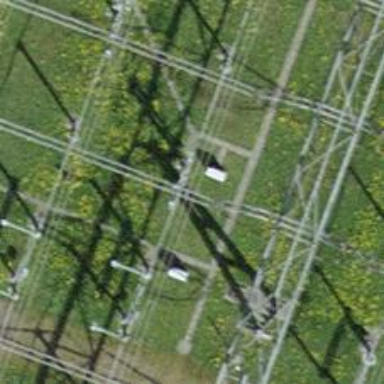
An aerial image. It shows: Bay where power lines run through.